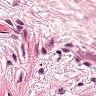
Metastatic tissue present: no